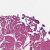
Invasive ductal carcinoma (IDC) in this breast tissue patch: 0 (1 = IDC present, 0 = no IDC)